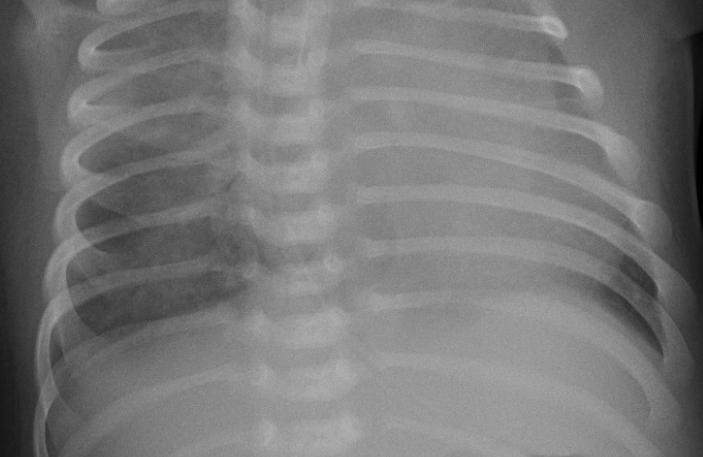
Diagnosis: PNEUMONIA